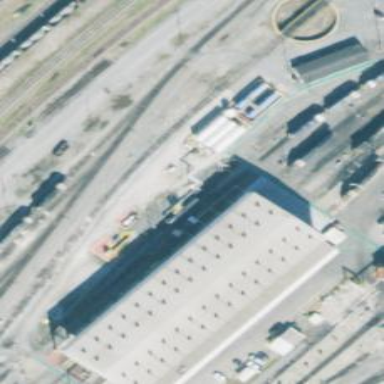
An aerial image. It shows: Workshop building located near railway.